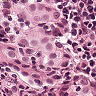
Metastatic tissue present: yes